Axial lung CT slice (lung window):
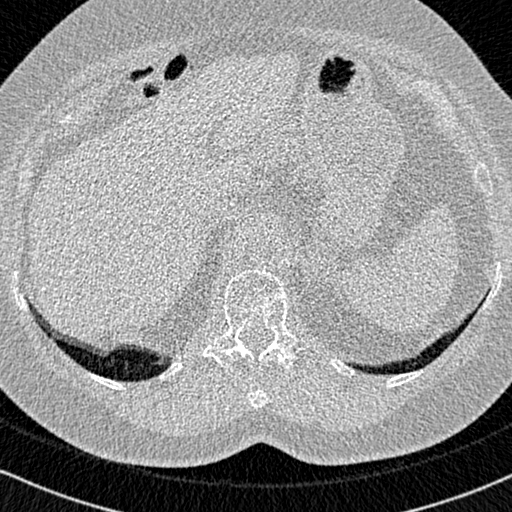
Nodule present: no